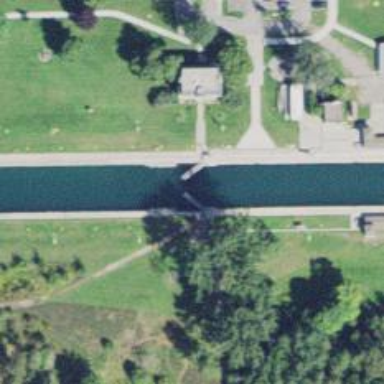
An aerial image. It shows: Lock gate on waterway.